Question: Following the <URL> I am trying to access
'https://rest.developer.yodlee.com/services/srest/restserver/v1.0/authenticate/login' over 'POST' with 'login', 'password' and 'cobSessionToken' but I get the following:
'''
oauth_error_problem=invalid_url_access&oauth_error_code=418
'''
Any clue?

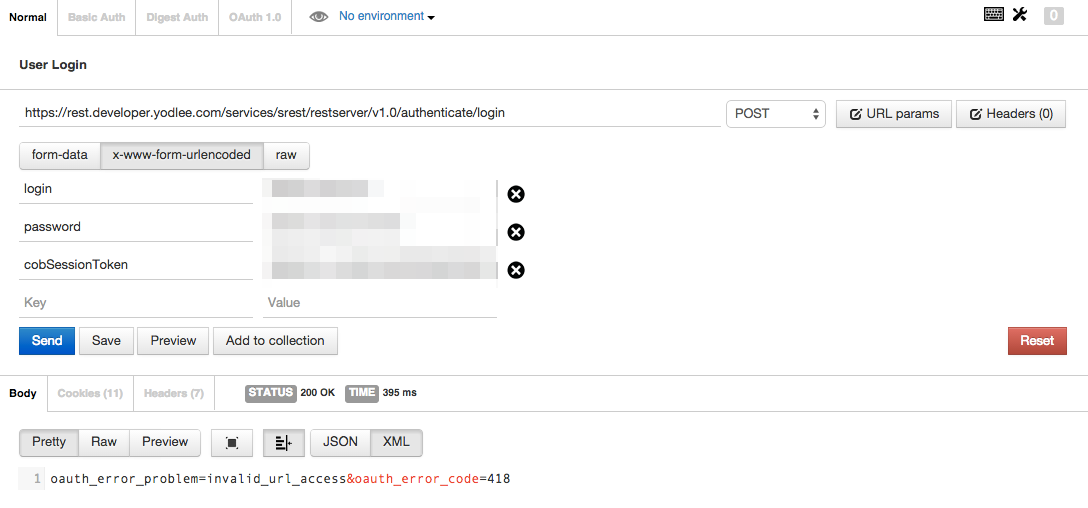
Answer: Could you please try check there is no special character after '/' in 'v1.0/authenticate' or at the end of 'authenticate/login'?